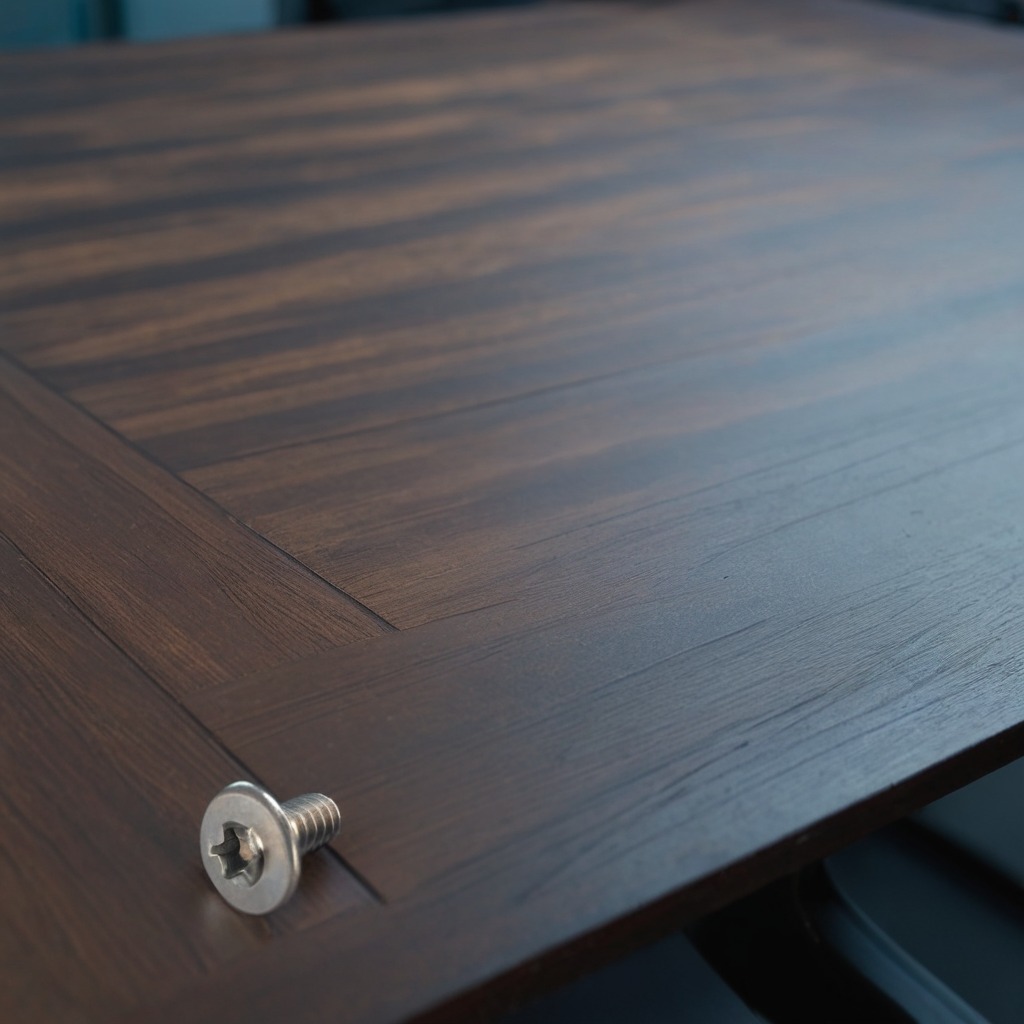
A metal screw is lying on the table.